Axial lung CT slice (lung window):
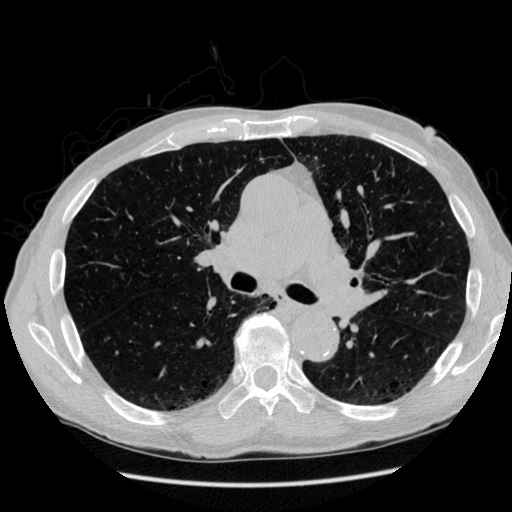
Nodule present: no